Field crop: maize
Growth stage: 2
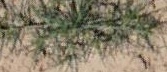
Species: salsola